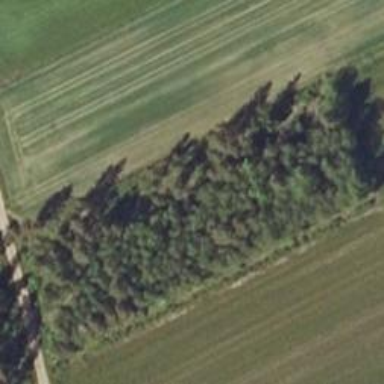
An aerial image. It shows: Forest area with woodland.